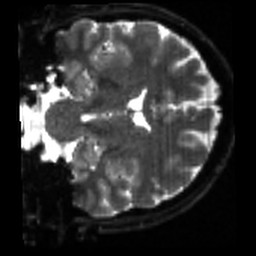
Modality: sbref
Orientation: coronal
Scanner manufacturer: siemens
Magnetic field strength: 3 T
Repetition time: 4 s
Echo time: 0.0594 s